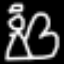
Label: angel